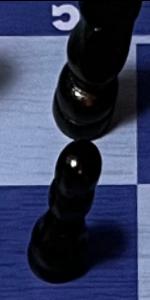
Label: Pawn_Black